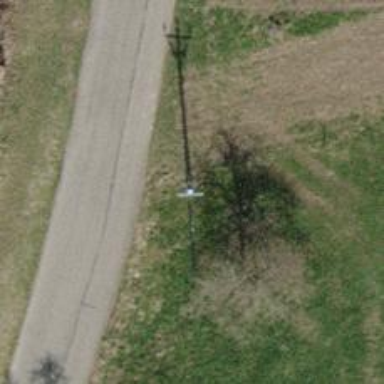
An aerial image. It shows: Power pole.